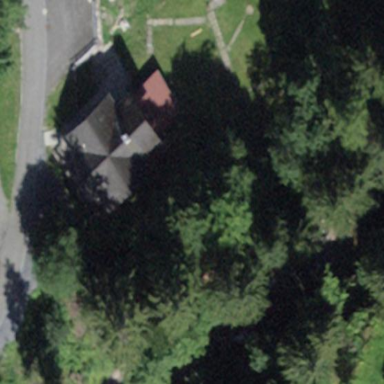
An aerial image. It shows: Simple and straightforward house.